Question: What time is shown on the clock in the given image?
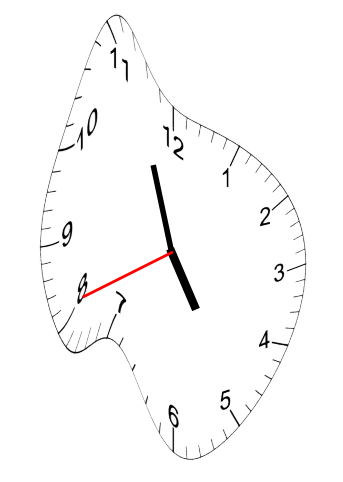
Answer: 04:56:41